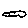
Label: cloud